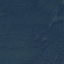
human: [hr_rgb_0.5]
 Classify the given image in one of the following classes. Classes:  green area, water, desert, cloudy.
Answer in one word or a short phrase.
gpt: green area